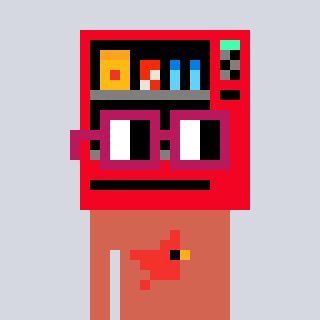
a pixel art character with square dark red glasses, a vending machine-shaped head and a peachy-colored body on a cool background